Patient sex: M
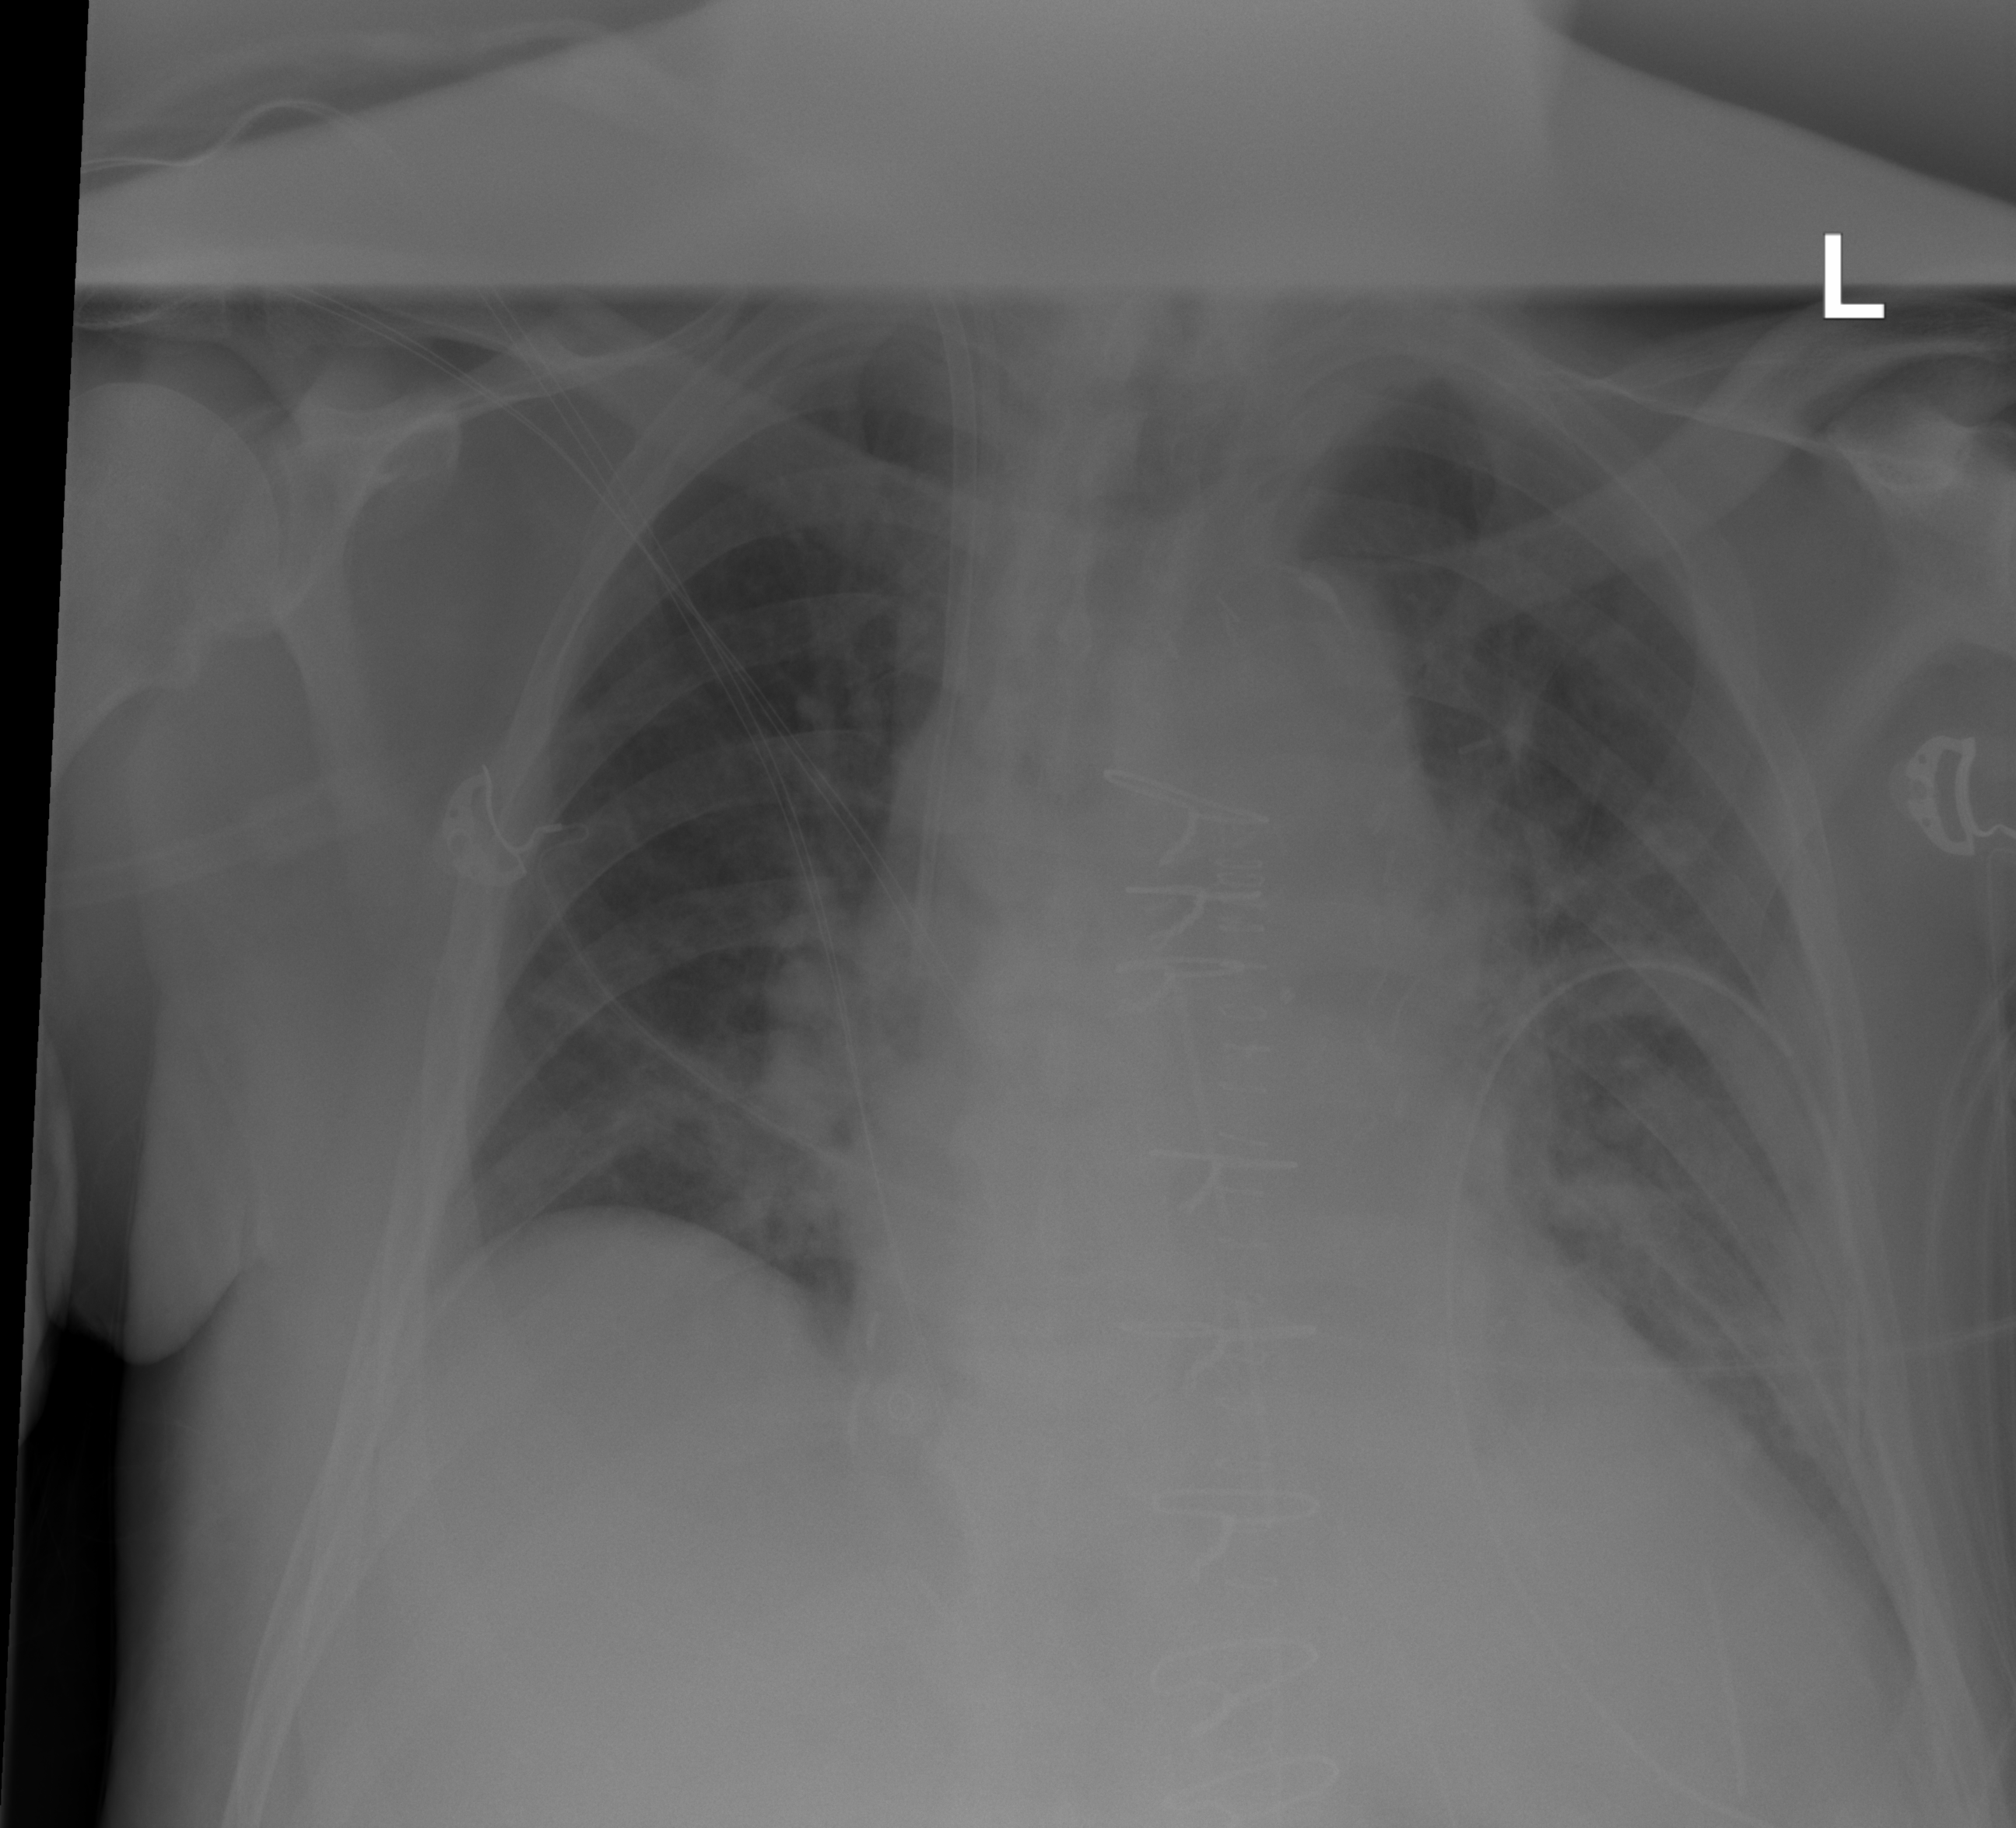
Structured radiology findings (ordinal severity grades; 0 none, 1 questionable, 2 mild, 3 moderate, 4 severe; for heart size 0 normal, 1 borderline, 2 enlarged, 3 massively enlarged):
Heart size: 2
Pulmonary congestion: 0
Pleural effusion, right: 0
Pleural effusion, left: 0
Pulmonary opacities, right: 0
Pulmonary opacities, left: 2
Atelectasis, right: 0
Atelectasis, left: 0